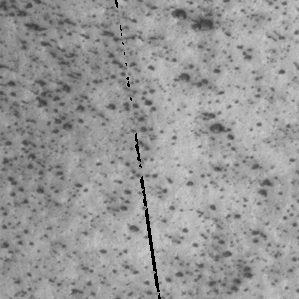
Label: frost